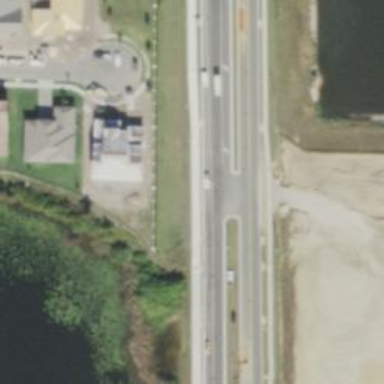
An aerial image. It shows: Secondary link road.